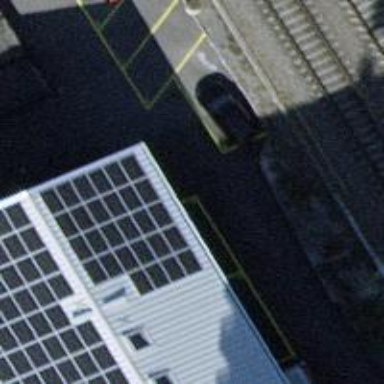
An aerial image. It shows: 1-track yard used for service.